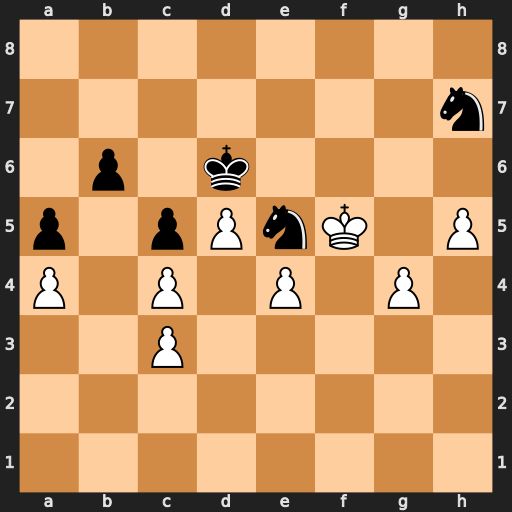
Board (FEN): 8/7n/1p1k4/p1pPnK1P/P1P1P1P1/2P5/8/8
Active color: w
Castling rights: -
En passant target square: -
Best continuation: g5 Nxg5 Kxg5